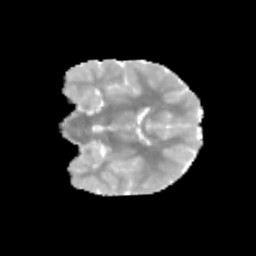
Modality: MD
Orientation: coronal
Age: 9
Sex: male
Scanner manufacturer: siemens
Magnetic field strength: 3 T
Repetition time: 3.8 s
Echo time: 0.07 s